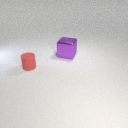
large purple metal cube to the right of small red rubber cylinder